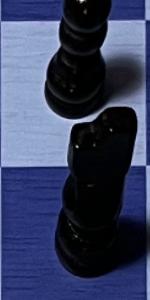
Label: Knight_Black